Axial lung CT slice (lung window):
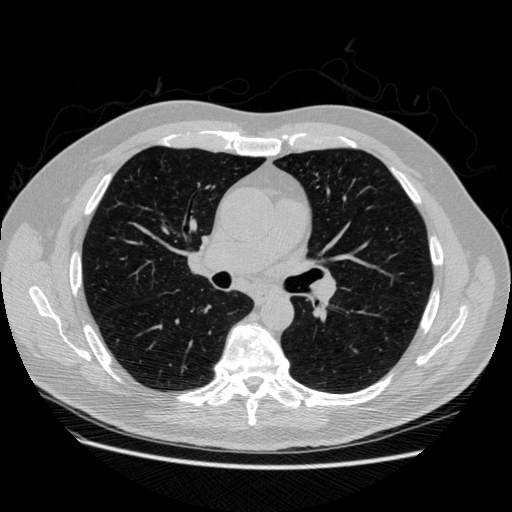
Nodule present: no